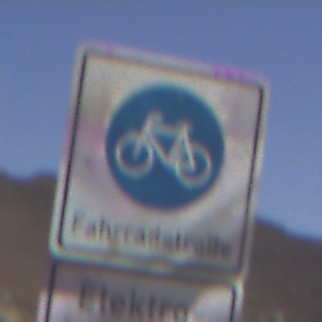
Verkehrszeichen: BeginnFahrradstrasse
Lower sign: BesondereFahrzeugeUndTransportgueter11
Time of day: MorningAfternoon
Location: Outdoor (Nature)
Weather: Clear
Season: NotSpecified
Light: Natural